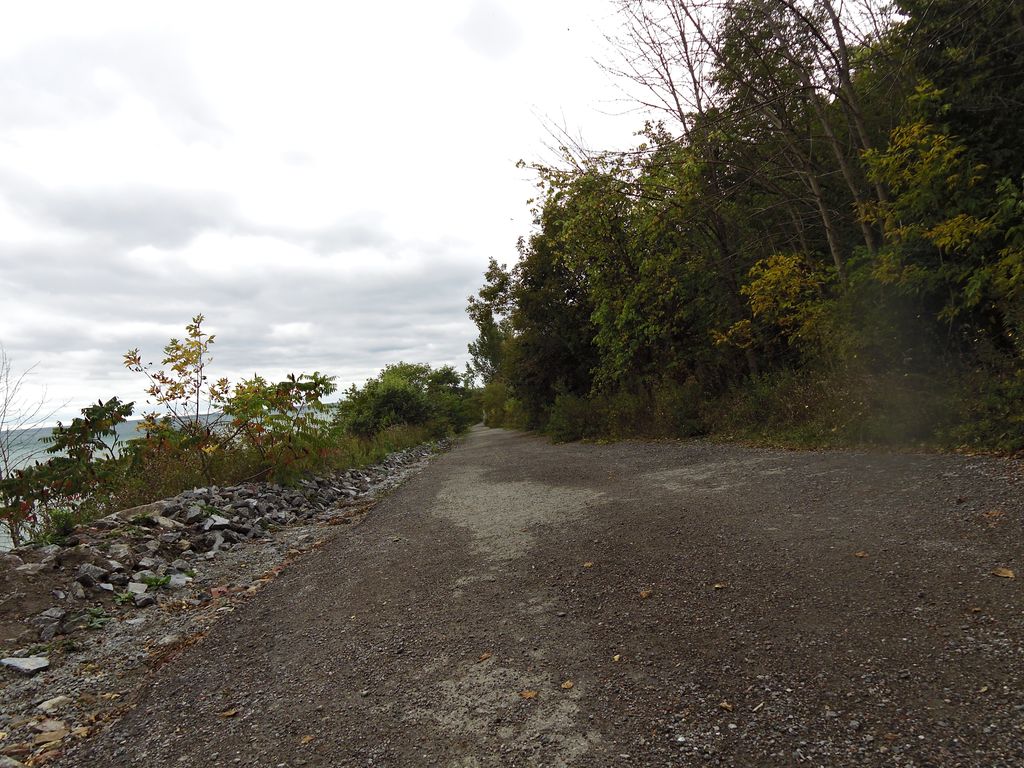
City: toronto